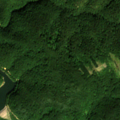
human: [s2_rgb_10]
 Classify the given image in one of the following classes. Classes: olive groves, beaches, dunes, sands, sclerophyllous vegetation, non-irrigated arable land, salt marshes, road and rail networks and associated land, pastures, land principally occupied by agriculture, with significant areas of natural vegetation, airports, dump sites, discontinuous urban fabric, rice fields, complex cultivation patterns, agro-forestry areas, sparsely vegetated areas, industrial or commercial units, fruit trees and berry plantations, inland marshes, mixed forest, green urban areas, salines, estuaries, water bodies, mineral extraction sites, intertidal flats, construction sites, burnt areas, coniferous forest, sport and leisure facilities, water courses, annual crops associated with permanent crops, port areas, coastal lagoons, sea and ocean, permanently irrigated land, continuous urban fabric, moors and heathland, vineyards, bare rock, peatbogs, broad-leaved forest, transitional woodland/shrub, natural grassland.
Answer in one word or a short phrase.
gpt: broad-leaved forest